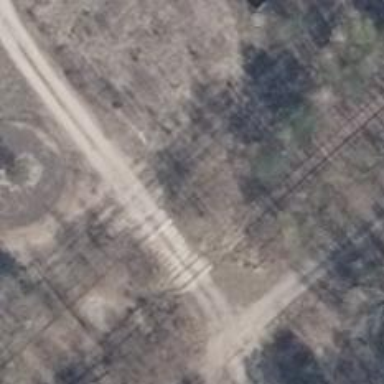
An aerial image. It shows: Railway level crossing.